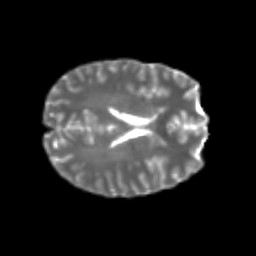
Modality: T2w
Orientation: axial
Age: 24
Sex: male
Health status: healthy
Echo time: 0.074 s